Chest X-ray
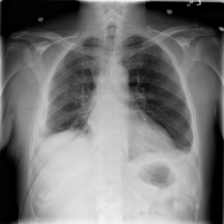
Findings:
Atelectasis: negative
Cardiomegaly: negative
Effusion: positive
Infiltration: negative
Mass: negative
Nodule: negative
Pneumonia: negative
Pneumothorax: positive
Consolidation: negative
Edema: negative
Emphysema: negative
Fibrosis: negative
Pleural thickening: positive
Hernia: negative